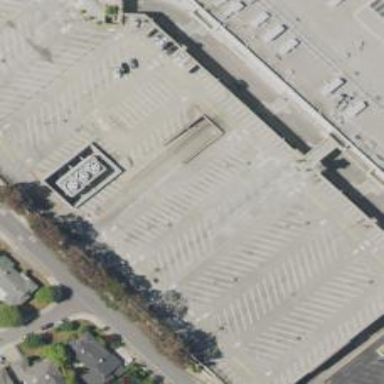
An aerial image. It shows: Multi-storey parking facility.